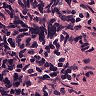
Metastatic tissue present: no